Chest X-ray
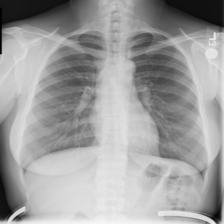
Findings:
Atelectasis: negative
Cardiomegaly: negative
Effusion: negative
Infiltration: negative
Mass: negative
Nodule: negative
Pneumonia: negative
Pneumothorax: negative
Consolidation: negative
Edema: negative
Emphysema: negative
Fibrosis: negative
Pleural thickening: negative
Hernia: negative